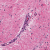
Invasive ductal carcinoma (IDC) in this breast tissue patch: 0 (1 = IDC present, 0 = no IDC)